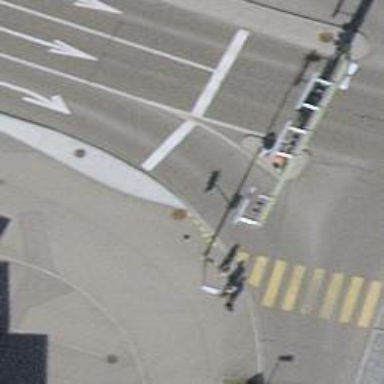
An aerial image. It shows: Road with traffic signals.